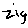
Label: zigzag